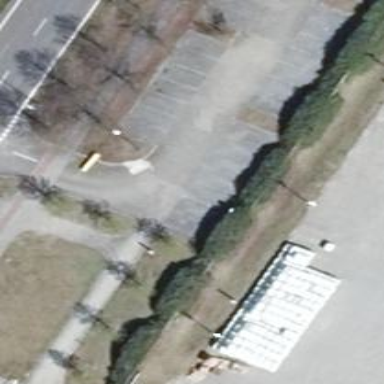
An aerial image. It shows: Parking aisle designated as service road.